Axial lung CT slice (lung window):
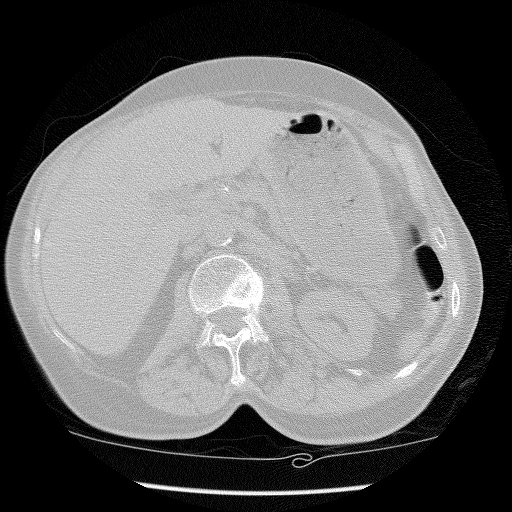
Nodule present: no